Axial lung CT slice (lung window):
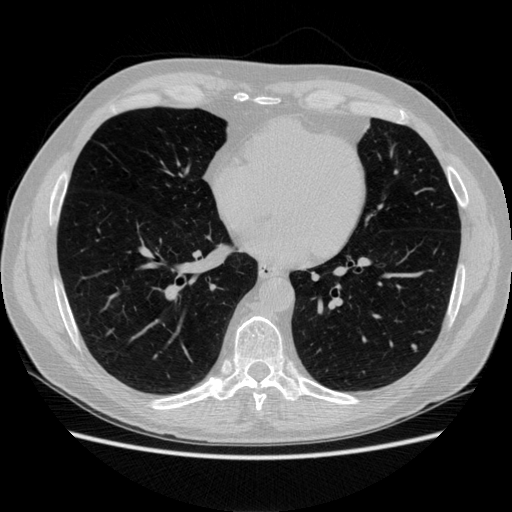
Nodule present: yes
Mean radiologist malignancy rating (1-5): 2.667